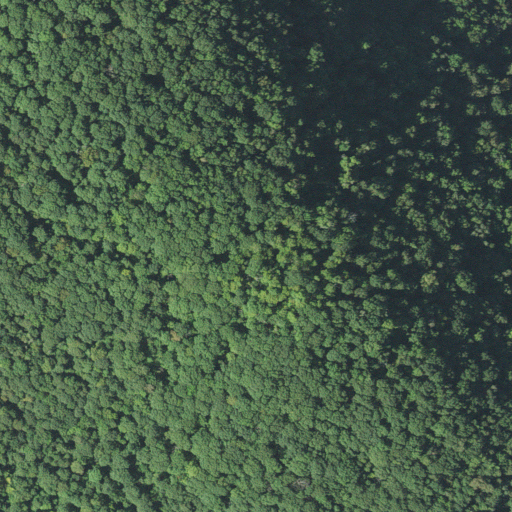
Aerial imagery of mountain in North Carolina named Oaks Knob containing only deciduous forest